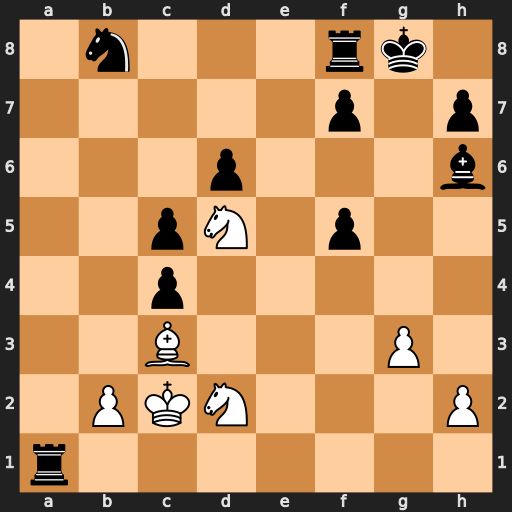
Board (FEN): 1n3rk1/5p1p/3p3b/2pN1p2/2p5/2B3P1/1PKN3P/r7
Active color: w
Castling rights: -
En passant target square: -
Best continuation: Ne7#